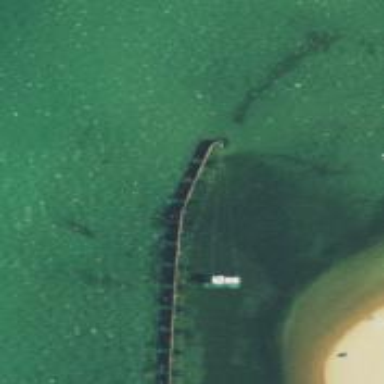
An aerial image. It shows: Breakwater structure.